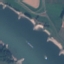
Label: River